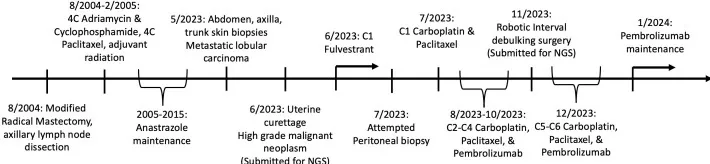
Timeline of patient's oncologic care and collection of specimens for pathologic and molecular evaluation.
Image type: chart (chart)